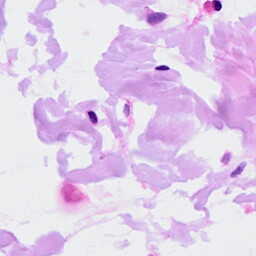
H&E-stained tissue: Ovarian